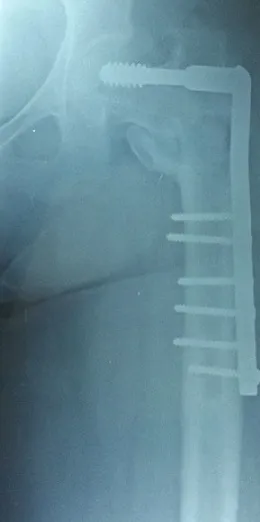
Antero-posterior radiograph of the left proximal femur showing the union of the fracture.
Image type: radiology (x_ray)